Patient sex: M
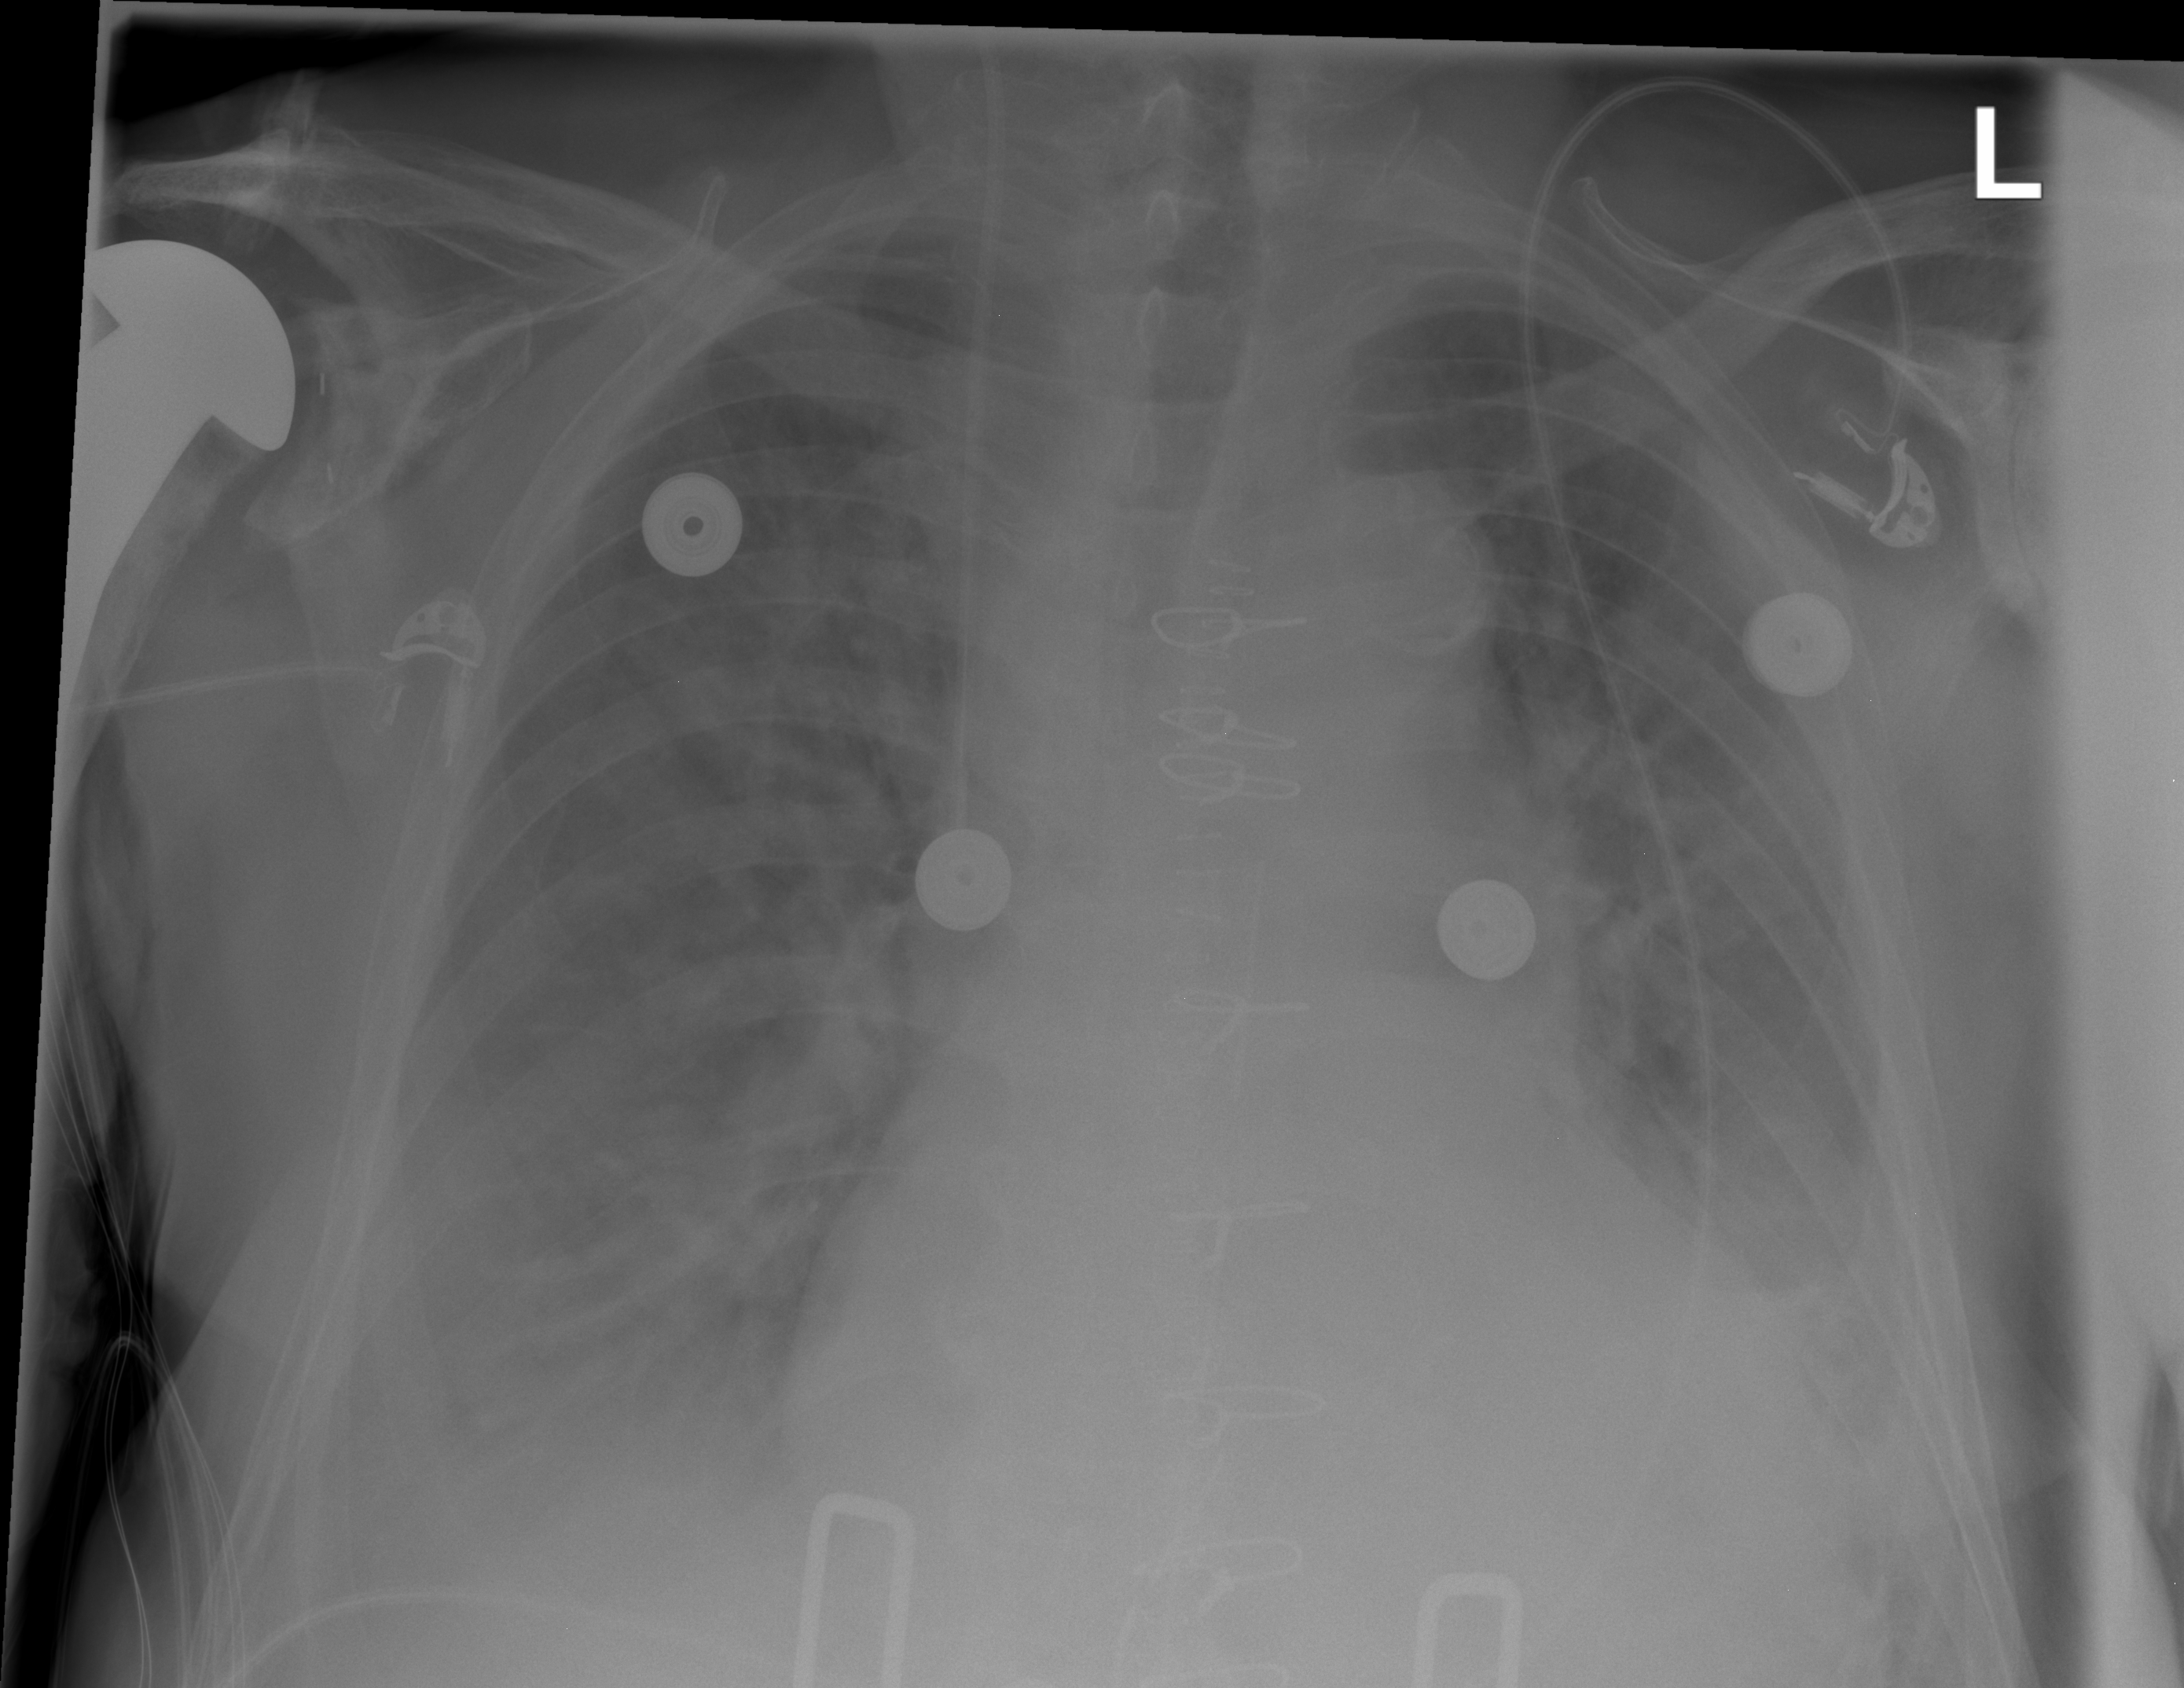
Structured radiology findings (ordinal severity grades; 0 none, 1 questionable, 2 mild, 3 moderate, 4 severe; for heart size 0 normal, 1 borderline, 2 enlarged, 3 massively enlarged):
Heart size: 0
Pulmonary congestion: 2
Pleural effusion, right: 2
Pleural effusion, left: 2
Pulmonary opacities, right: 1
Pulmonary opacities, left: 1
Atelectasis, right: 2
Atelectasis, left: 1